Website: walmart
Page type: payment
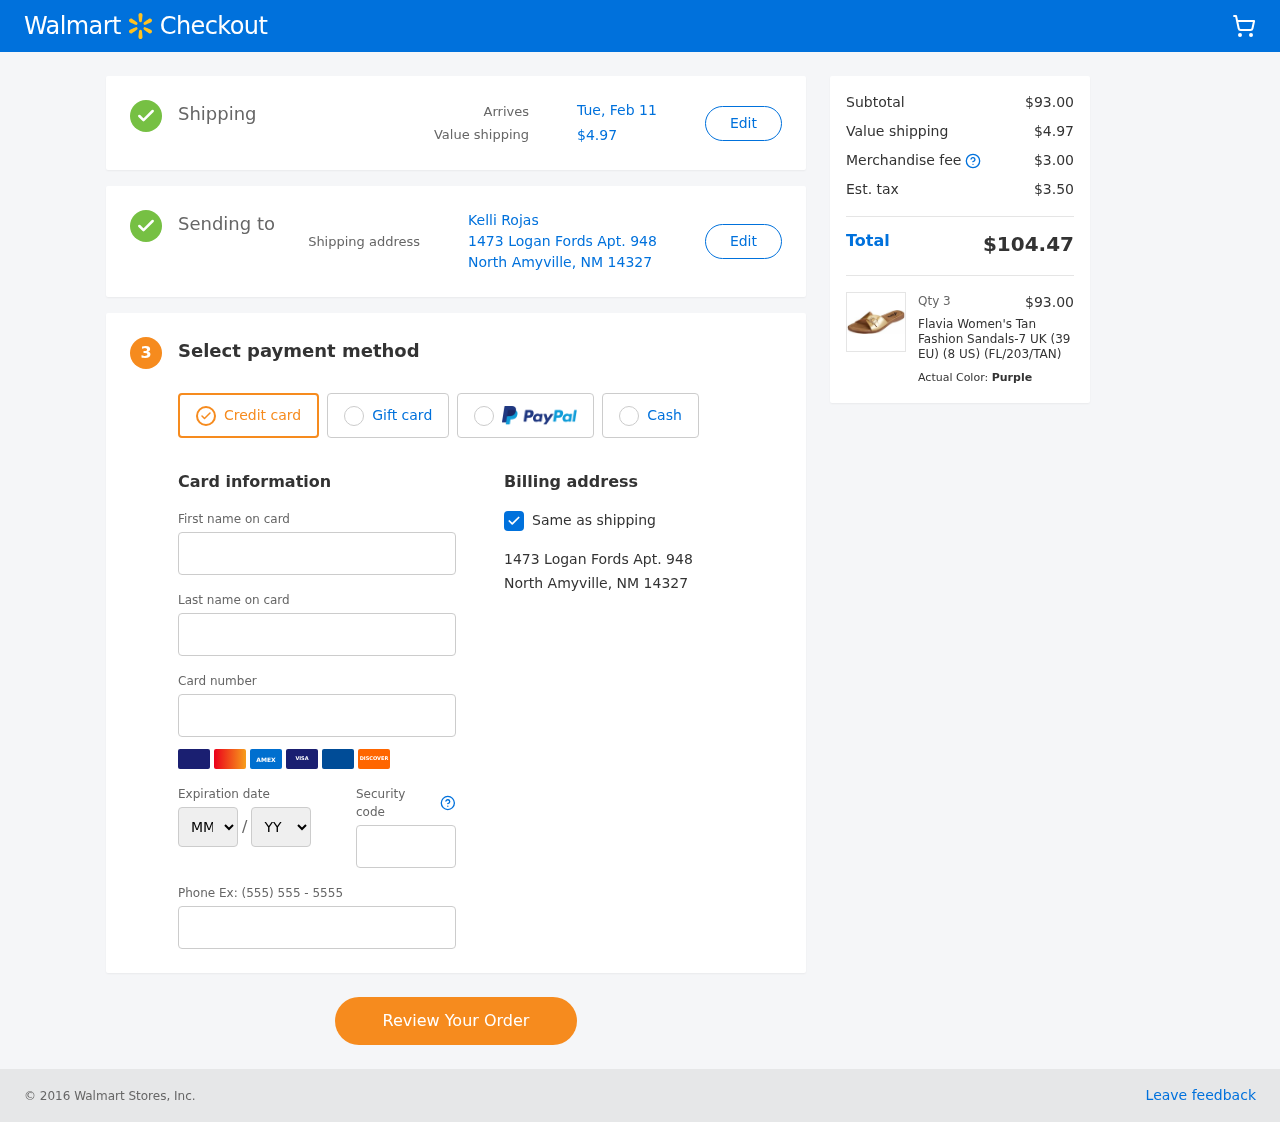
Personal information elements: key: PII_CARD_EXPIRY_MONTH
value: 09
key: PII_CARD_EXPIRY_YEAR
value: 28
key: PII_CITY_STATE_ZIP
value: North Amyville, NM 14327
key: PII_FULLNAME
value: Kelli Rojas
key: PII_STREET
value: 1473 Logan Fords Apt. 948
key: PII_FIRSTNAME
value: Kelli
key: PII_LASTNAME
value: Rojas
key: PII_CARD_NUMBER
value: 5152 0222 4356 2468
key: PII_CARD_CVV
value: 521
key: PII_PHONE
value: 4306187625
Product elements: key: PRODUCT1_NAME
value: Flavia Women's Tan Fashion Sandals-7 UK (39 EU) (8 US) (FL/203/TAN)
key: PRODUCT1_PRICE
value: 31
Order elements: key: ORDER_DELIVERY_DATE
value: Tue, Feb 11
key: ORDER_SHIPPING_COST
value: $4.97
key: ORDER_SUBTOTAL
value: $93.00
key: ORDER_MERCHANDISE_FEE
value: $3.00
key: ORDER_TAX
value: $3.50
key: ORDER_TOTAL
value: $104.47
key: ORDER_NUM_ITEMS
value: Qty 3